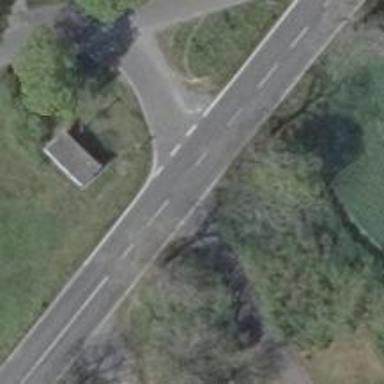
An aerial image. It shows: Unclassified road with asphalt surface.